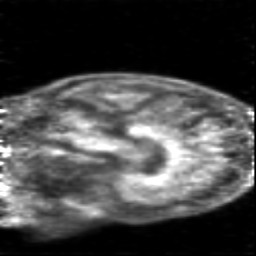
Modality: PET
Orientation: sagittal
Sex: female
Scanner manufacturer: siemens